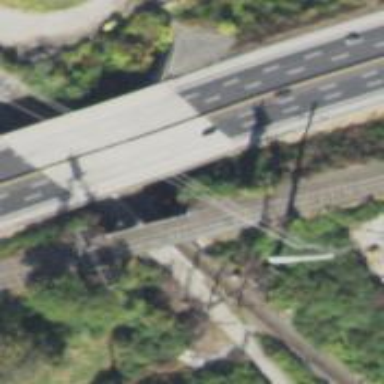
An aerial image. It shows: Bridge over railway siding.